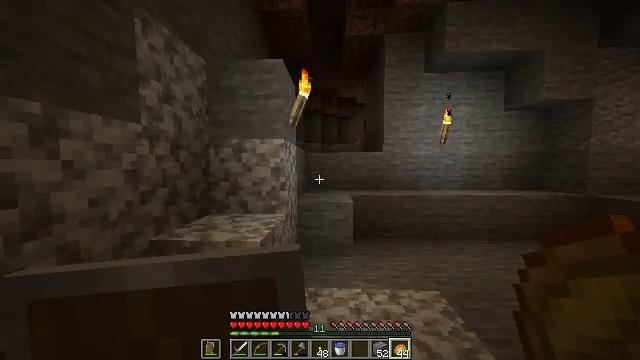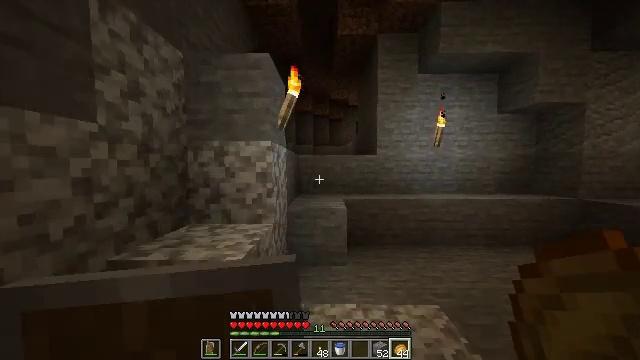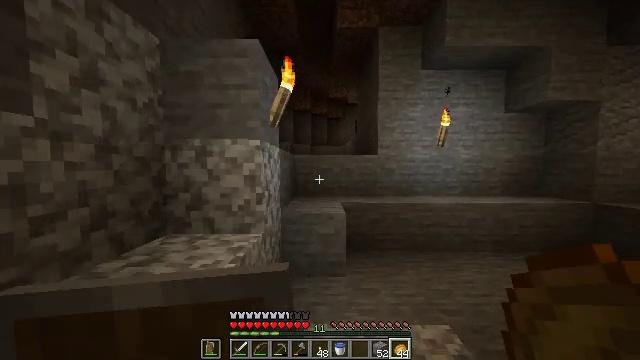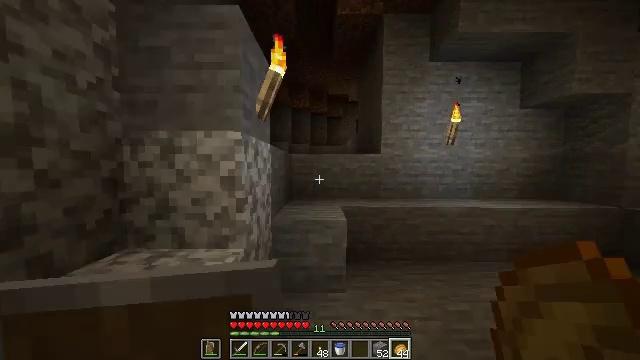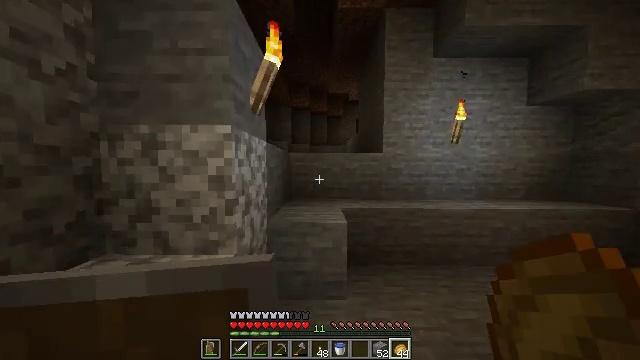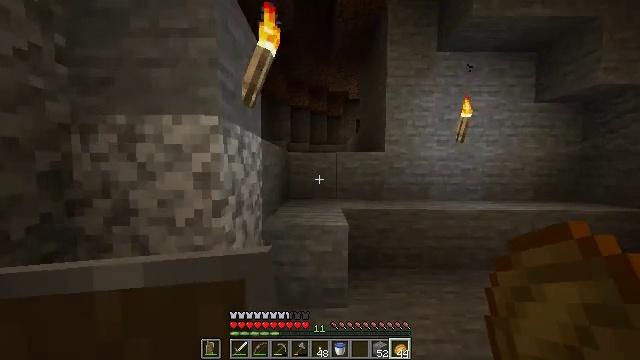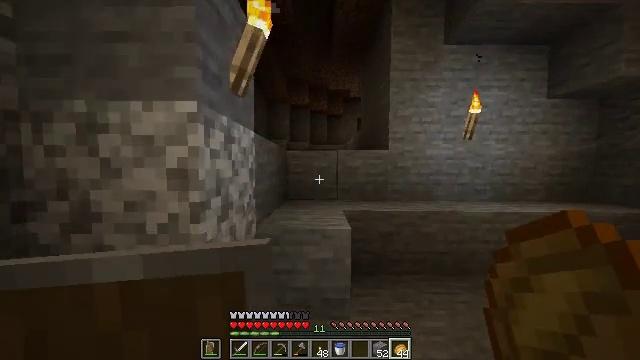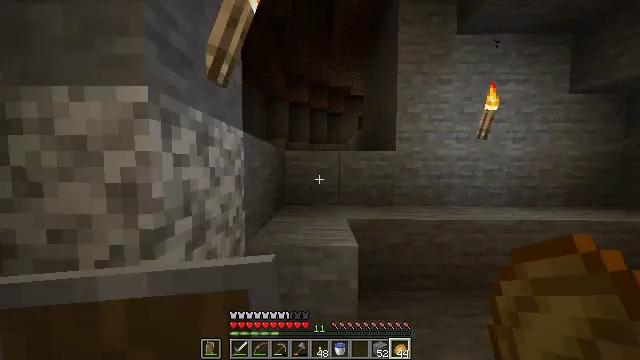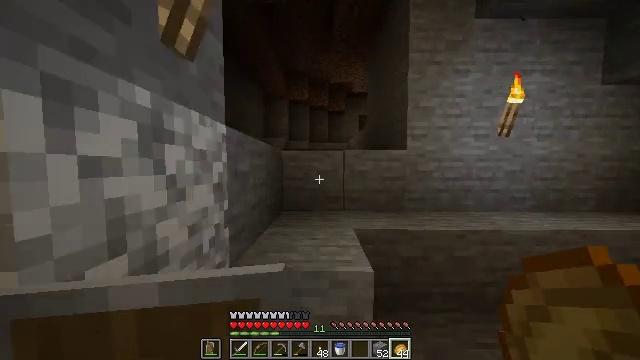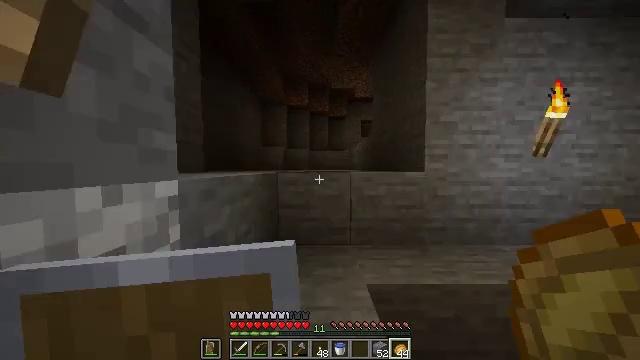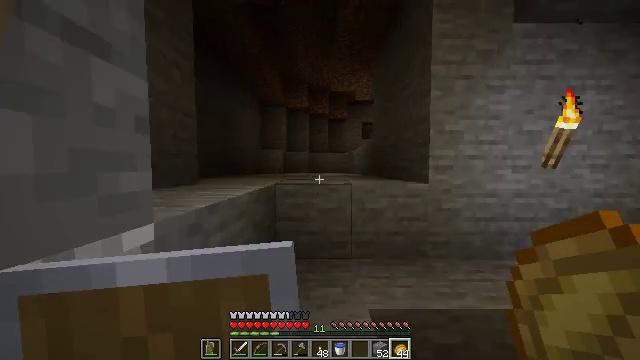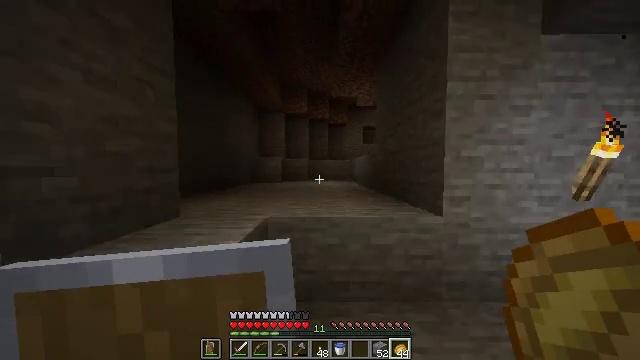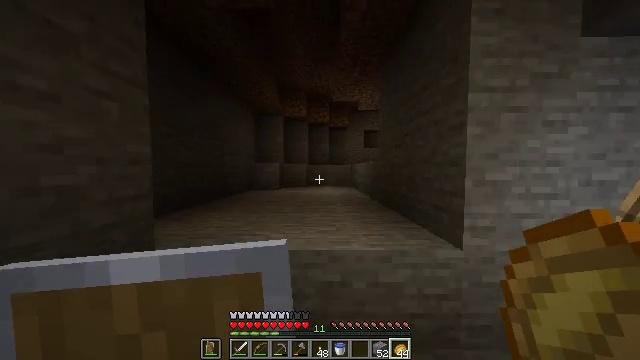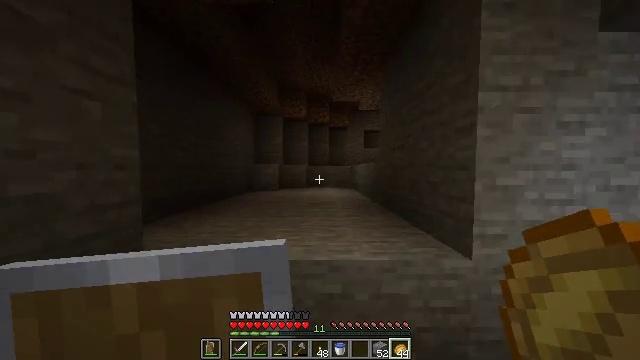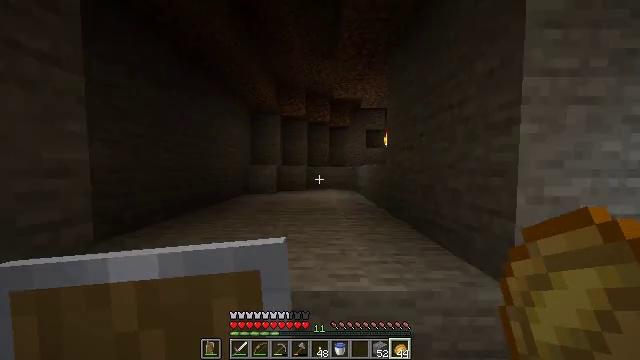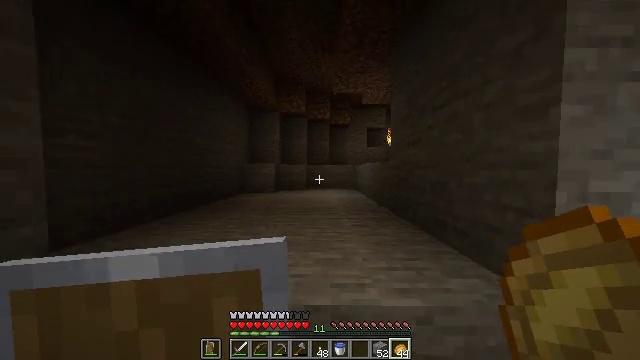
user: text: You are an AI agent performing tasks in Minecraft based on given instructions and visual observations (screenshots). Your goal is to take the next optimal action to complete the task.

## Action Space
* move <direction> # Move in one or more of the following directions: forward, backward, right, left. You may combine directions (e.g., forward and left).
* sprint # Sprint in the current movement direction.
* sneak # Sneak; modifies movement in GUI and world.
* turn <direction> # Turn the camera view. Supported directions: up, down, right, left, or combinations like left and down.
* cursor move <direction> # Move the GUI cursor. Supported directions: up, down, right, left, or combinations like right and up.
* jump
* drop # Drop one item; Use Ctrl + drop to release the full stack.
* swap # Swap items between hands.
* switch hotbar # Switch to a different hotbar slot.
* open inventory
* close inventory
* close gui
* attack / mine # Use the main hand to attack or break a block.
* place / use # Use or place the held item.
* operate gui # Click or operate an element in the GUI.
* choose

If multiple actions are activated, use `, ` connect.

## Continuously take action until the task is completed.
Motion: motion action
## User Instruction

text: Break the chest to retrieve items inside.
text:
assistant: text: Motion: move forward, turn right
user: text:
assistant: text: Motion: move forward
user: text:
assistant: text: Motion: move forward
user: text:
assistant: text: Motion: move forward
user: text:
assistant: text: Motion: move forward
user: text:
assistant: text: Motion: move forward
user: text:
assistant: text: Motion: move forward
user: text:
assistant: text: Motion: move forward
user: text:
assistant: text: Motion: move forward, jump
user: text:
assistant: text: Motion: move forward, jump
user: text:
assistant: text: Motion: move forward, jump
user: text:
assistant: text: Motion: move forward
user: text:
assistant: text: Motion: move forward
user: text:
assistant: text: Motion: move forward
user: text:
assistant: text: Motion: move forward
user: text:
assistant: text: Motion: move forward
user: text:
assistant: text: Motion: move forward
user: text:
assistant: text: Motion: move forward, jump
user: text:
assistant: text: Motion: move forward, jump
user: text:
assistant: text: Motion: move forward, jump
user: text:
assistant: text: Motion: move forward
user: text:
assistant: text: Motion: move forward
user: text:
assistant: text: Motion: move forward
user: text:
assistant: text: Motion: move forward
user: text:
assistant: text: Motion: move forward, sprint
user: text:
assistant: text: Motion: move forward, sprint
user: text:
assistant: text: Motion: move forward, sprint
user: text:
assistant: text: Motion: move forward, sprint
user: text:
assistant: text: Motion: move forward, sprint
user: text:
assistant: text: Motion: move forward, sprint